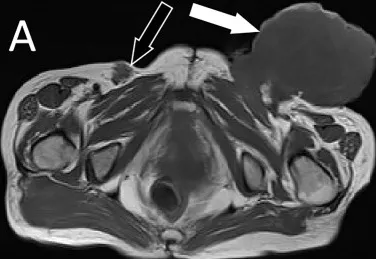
MRI examination; (A) Axial T1WI shows hypointense signal of left groin mass (white arrow) and right inguinal lymph nodes (black arrow).
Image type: radiology (mri)